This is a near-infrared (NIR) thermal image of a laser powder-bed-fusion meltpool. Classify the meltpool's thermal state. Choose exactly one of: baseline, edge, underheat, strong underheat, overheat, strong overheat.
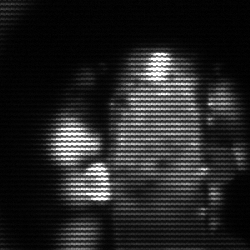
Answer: strong underheat